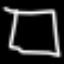
Label: square